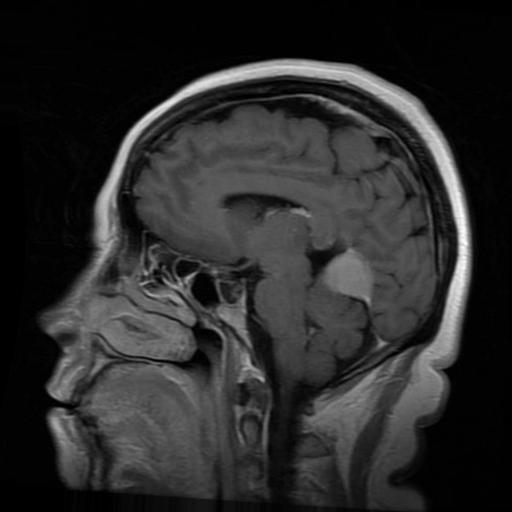
Label: meningioma